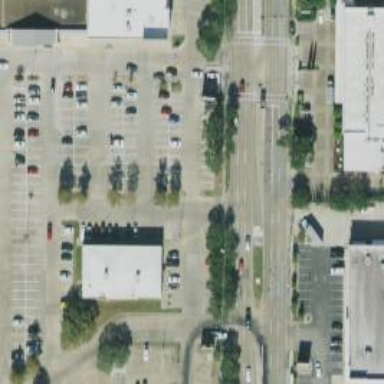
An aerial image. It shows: Parking space is available.